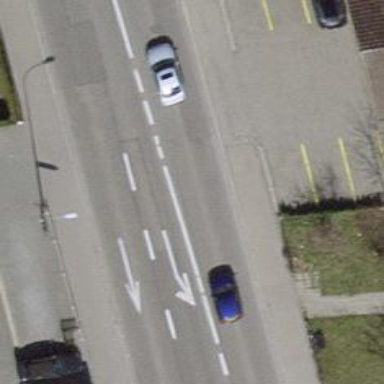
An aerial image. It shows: Primary highway with asphalt surface. It has separate sidewalks and lanes for both directions.